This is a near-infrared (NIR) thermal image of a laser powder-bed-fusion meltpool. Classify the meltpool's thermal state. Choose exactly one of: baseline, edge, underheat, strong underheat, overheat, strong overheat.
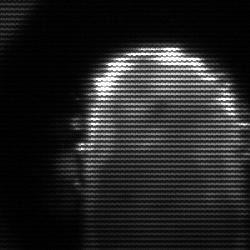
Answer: baseline